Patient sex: M
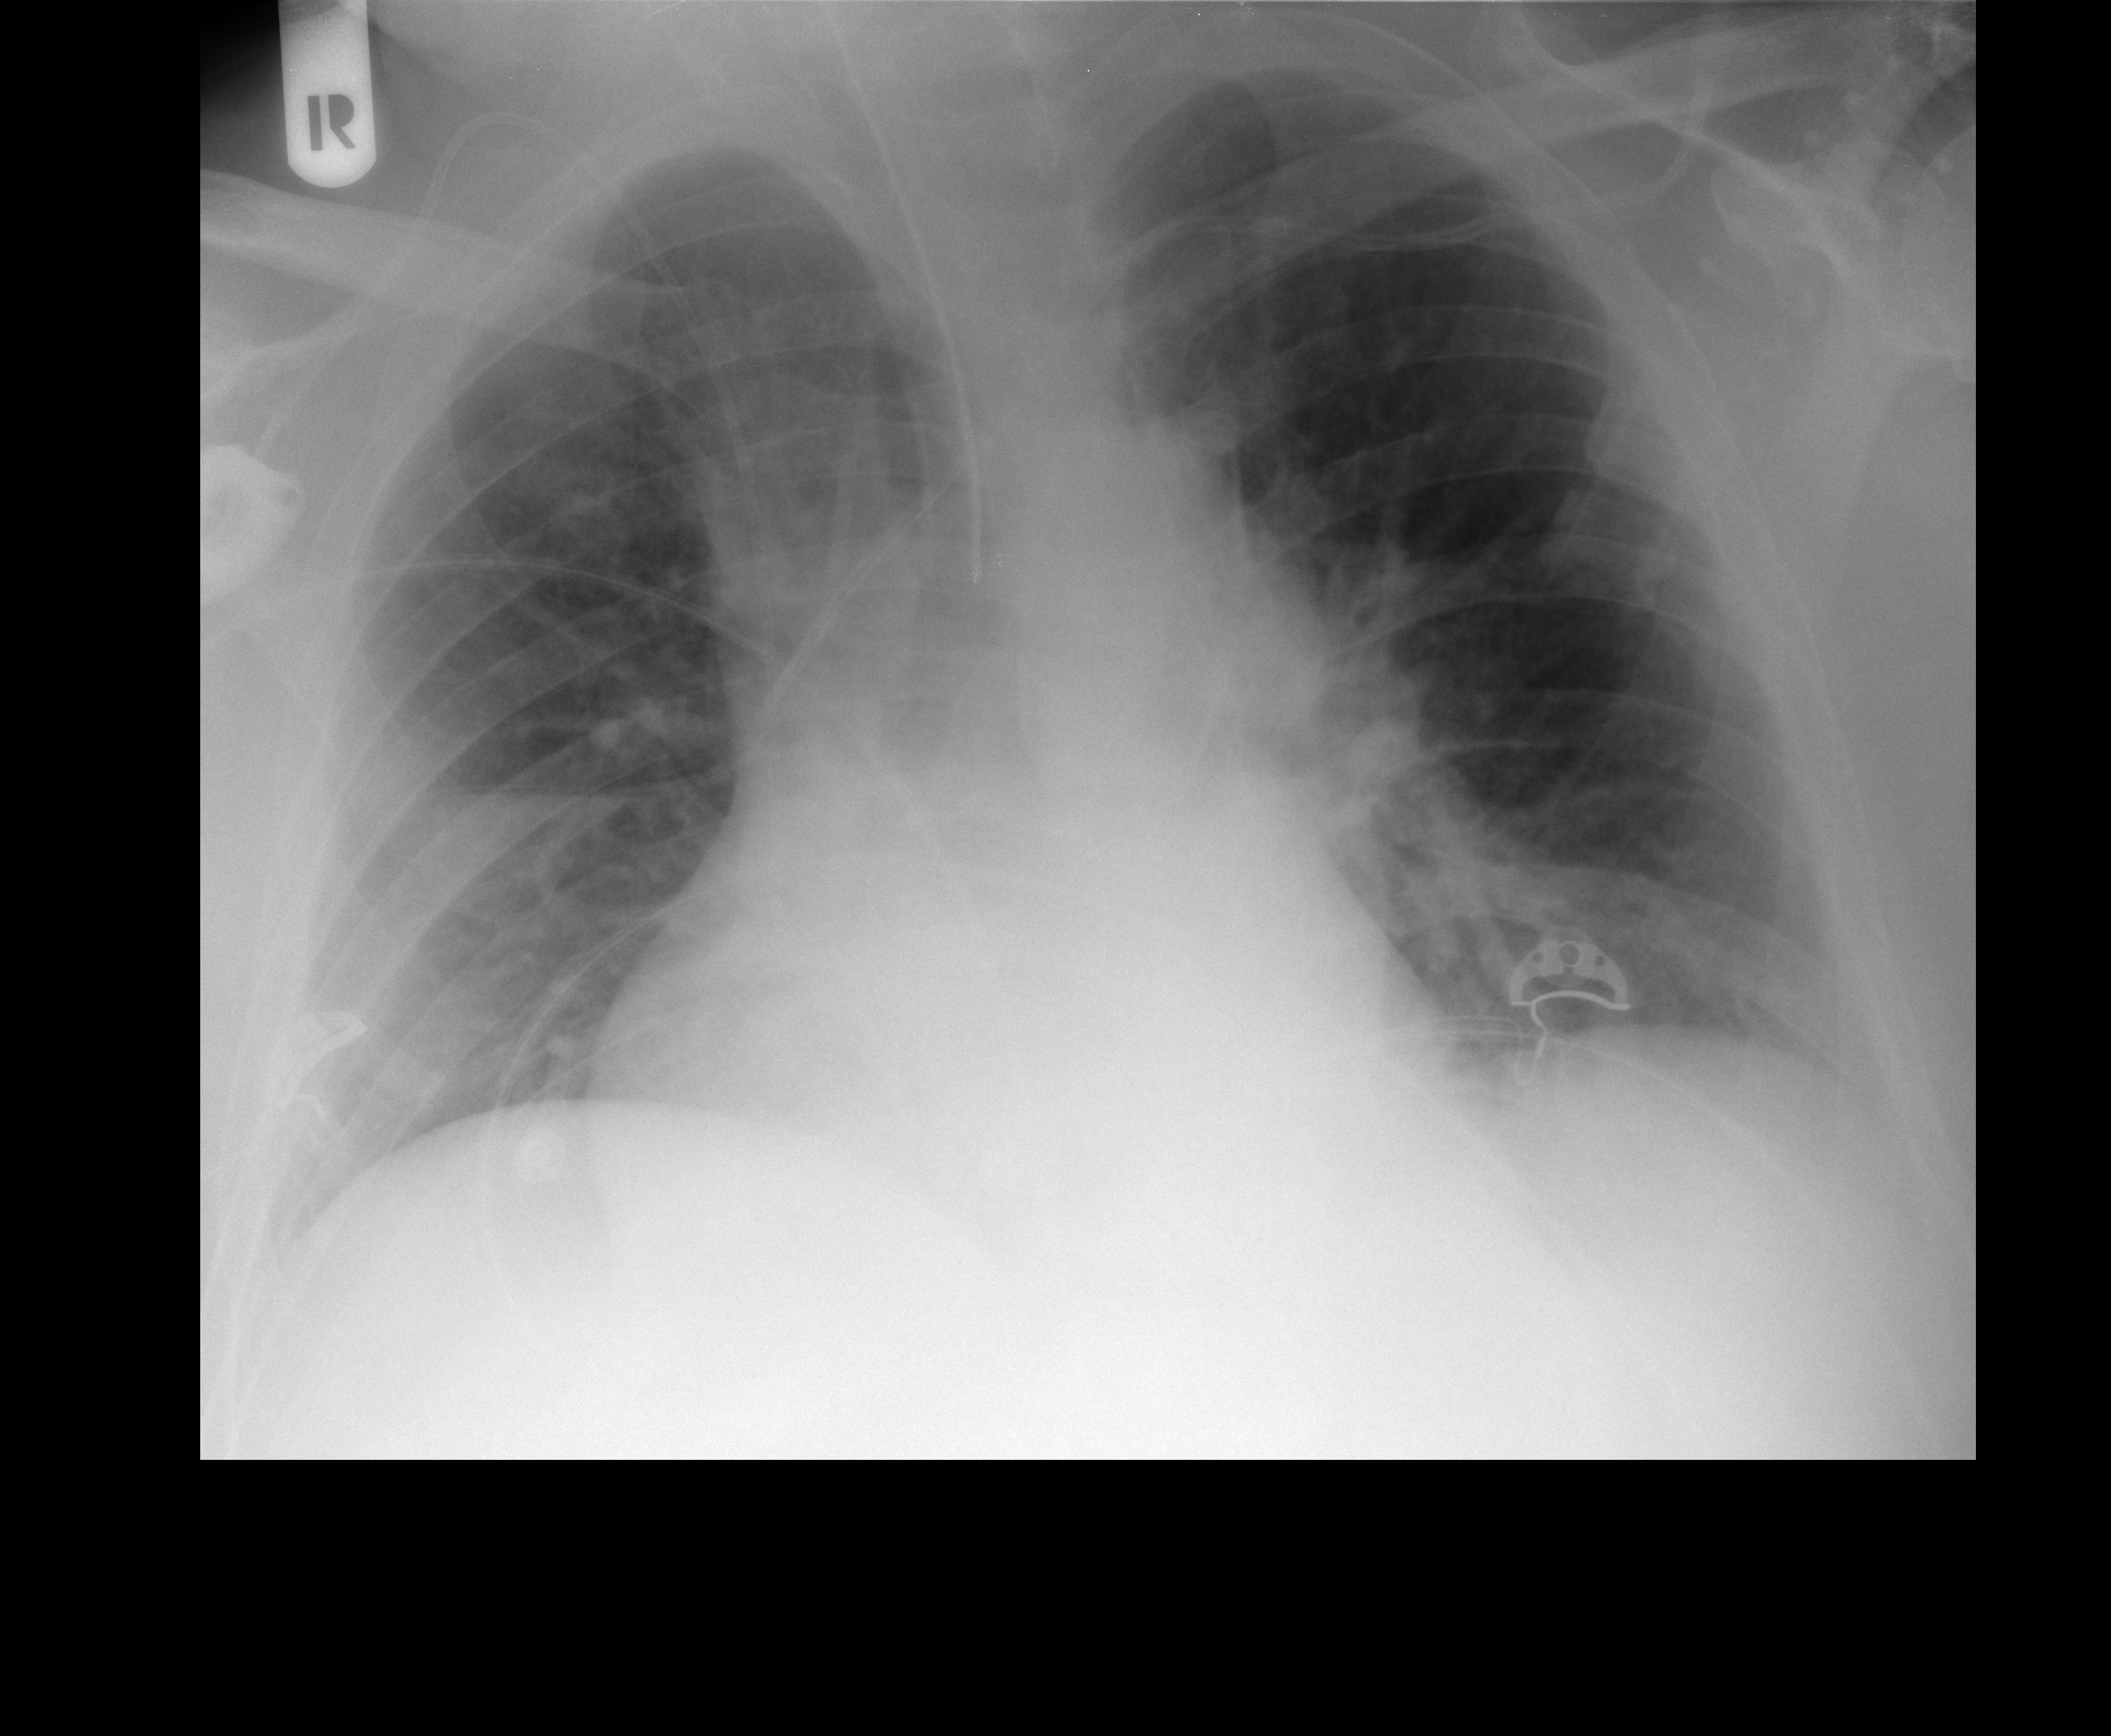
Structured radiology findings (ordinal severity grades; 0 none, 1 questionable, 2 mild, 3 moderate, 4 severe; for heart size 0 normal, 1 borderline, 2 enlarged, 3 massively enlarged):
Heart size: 2
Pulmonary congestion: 1
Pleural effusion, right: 2
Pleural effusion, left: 0
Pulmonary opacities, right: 1
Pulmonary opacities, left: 0
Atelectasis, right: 0
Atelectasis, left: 0